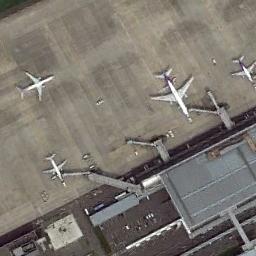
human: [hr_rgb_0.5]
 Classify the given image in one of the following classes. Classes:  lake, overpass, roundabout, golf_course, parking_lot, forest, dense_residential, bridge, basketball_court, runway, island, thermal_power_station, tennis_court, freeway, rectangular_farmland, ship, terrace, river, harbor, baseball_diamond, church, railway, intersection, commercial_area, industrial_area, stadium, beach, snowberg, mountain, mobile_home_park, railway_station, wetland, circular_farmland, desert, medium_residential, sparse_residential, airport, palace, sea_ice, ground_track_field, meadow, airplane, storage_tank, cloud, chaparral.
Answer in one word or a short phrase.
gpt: airplane